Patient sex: F
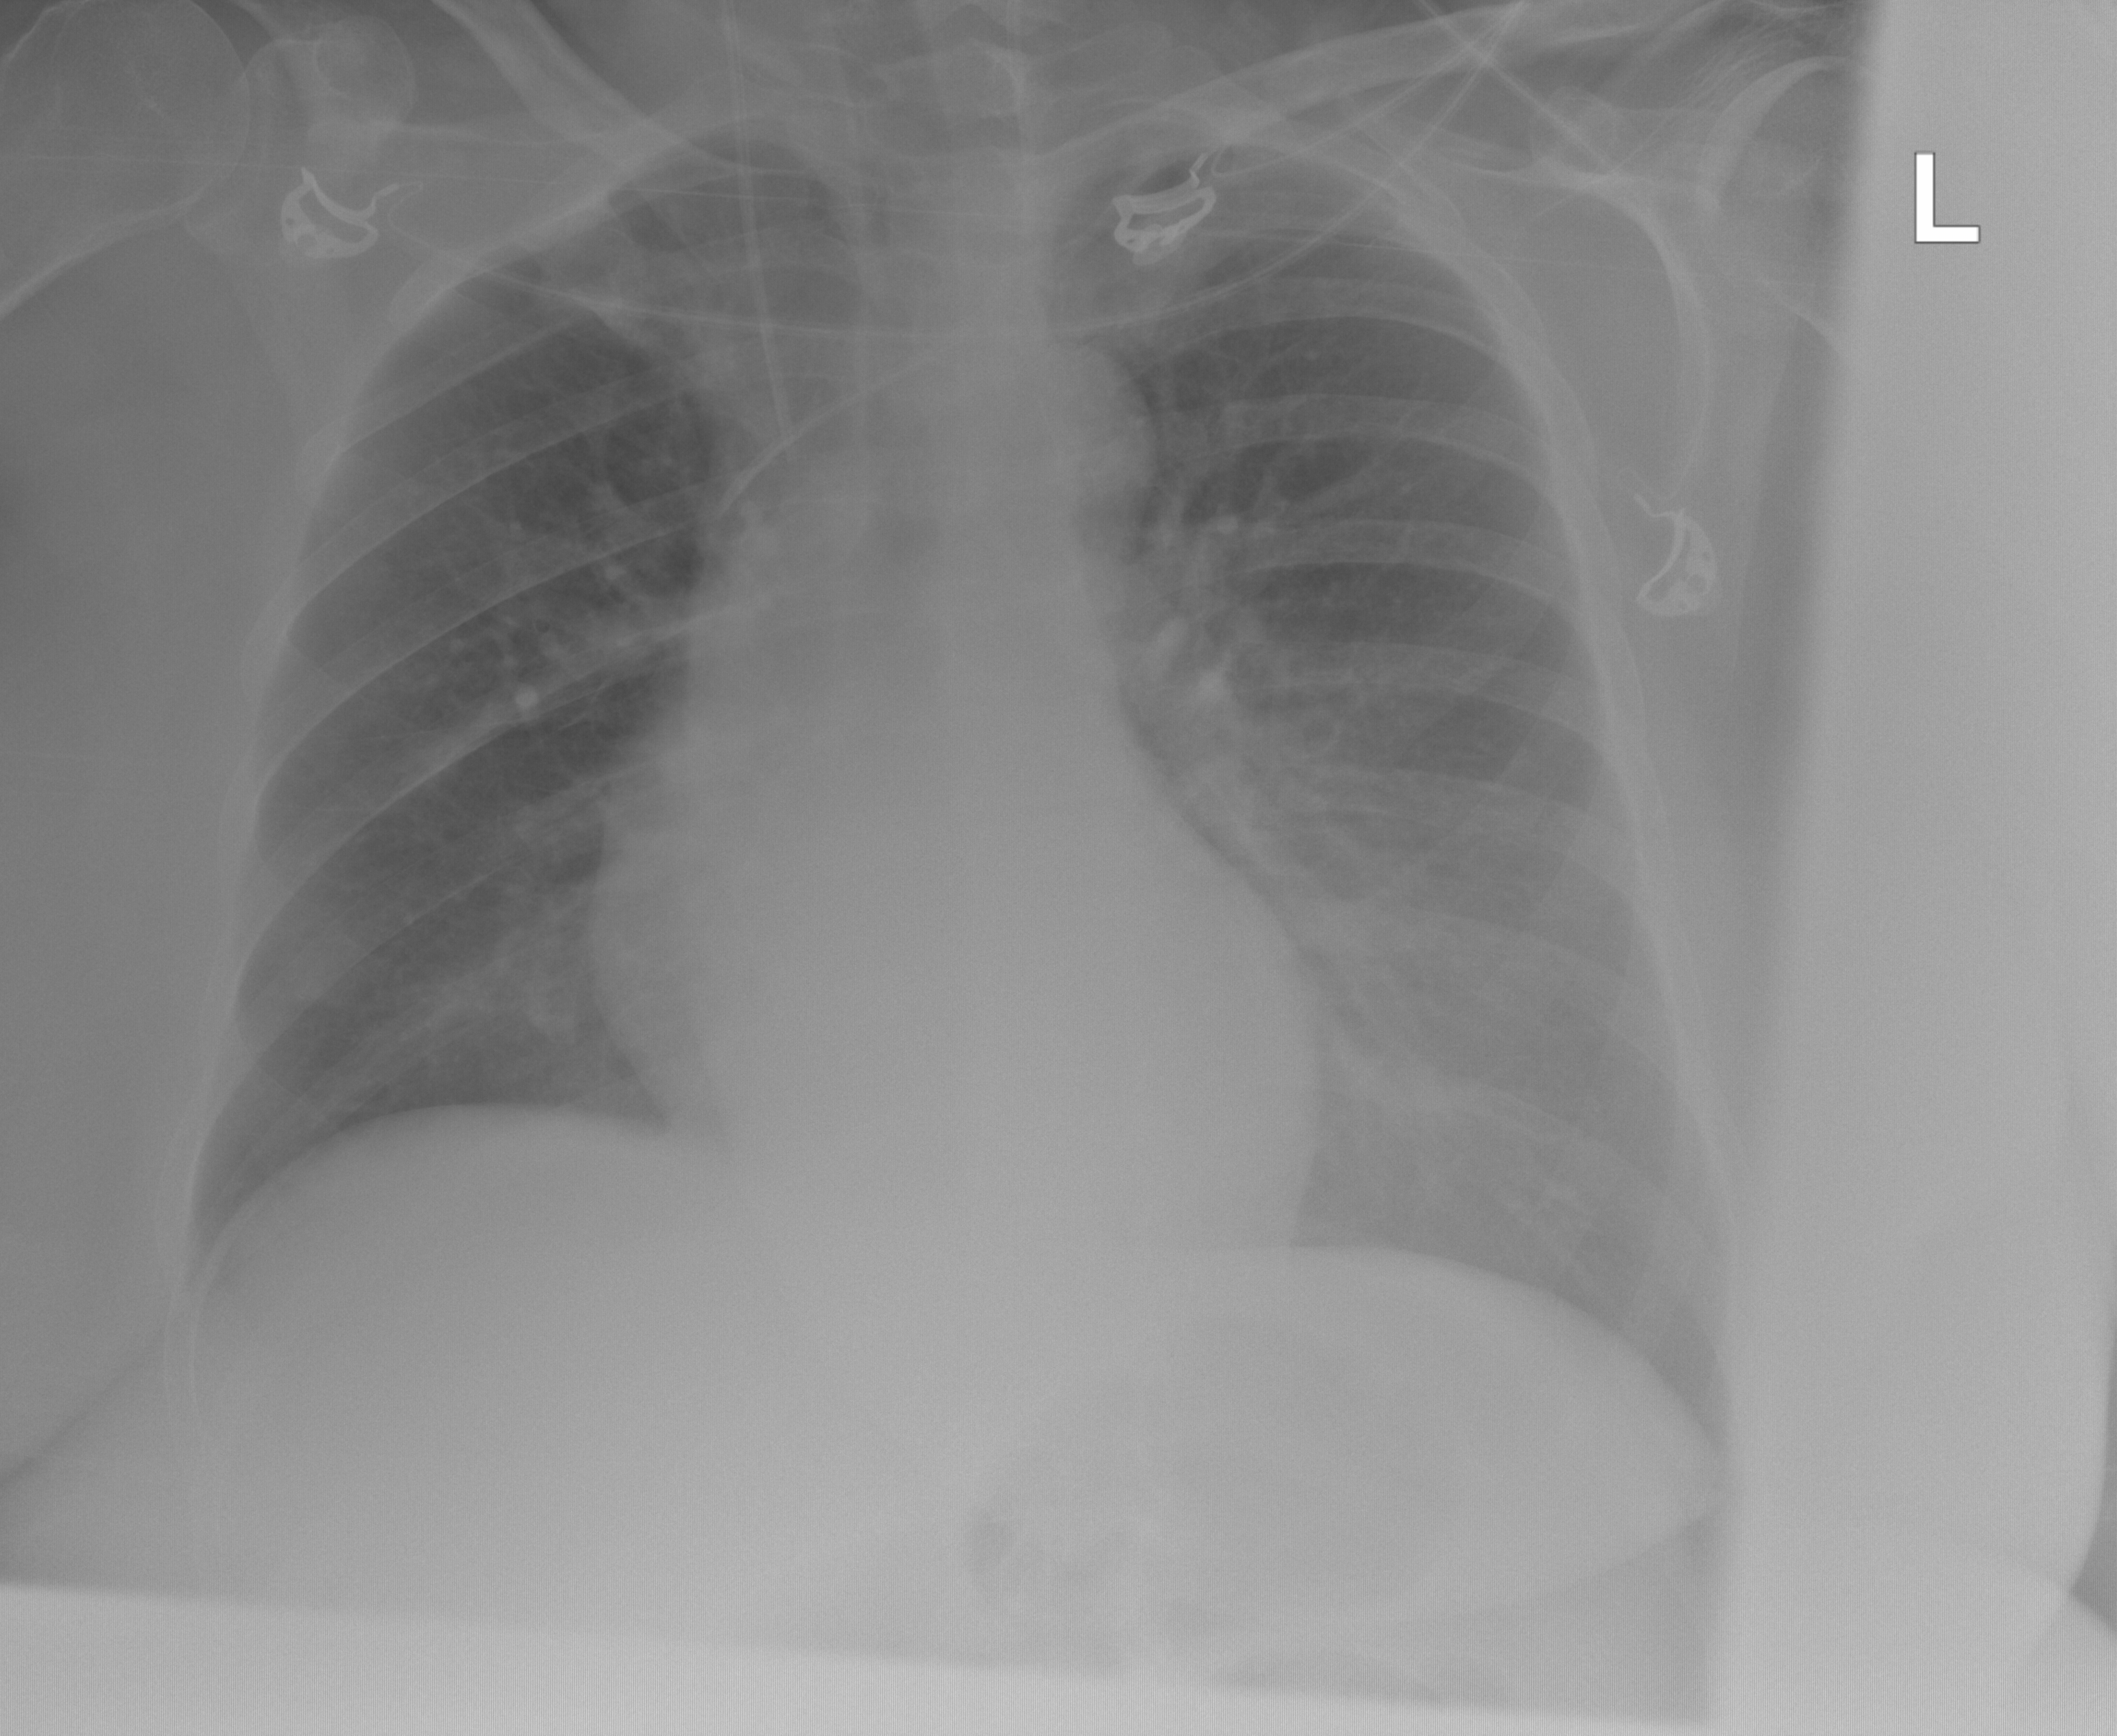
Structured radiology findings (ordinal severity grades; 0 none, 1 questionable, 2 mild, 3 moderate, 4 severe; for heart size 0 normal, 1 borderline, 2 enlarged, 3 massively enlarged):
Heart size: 0
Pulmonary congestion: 0
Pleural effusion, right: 0
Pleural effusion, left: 2
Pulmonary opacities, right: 0
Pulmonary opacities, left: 0
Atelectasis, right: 0
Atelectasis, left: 0